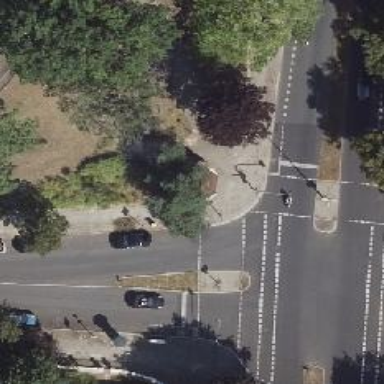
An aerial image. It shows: Crossing with traffic signals.